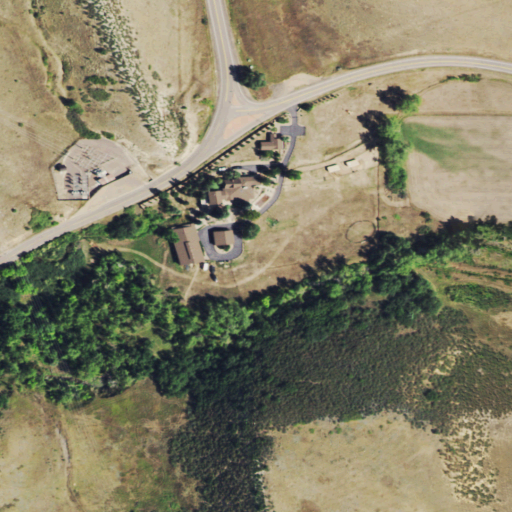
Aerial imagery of valley in Colorado named Deer Creek Canyon containing grassland, evergreen forest, shrub, open development, woody wetlands, herbaceous wetlands, low intensity development, medium intensity development, mixed forest, and high intensity development